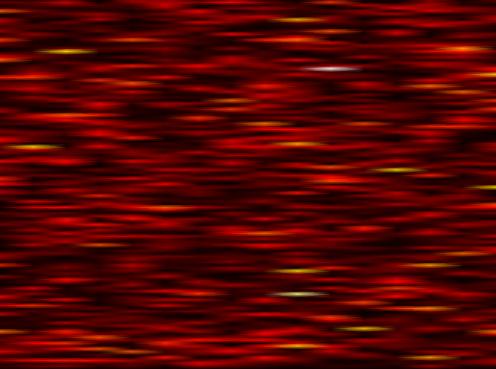
Label: OFDM